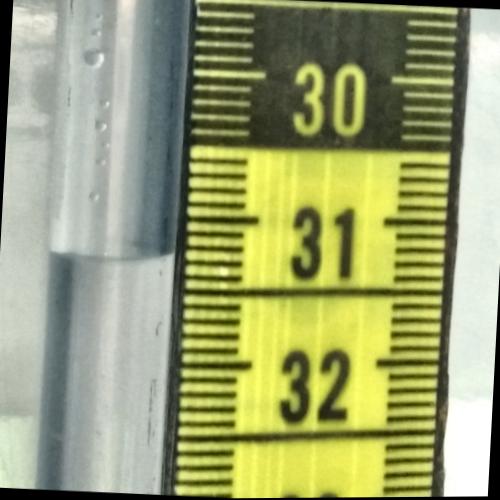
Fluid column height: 31.3 cm